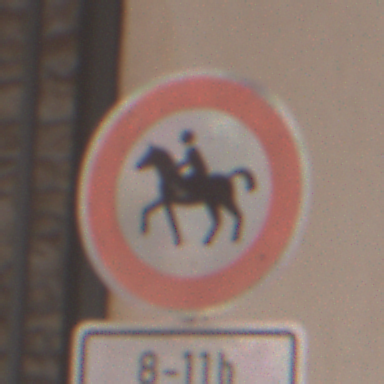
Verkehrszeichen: VerbotReiter
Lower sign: ZeitangabenOhneBeschraenkungAufWochentage2
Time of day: Midday
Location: Outdoor (Urban)
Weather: PartlyCloudy
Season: NotSpecified
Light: Natural